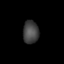
Tissue: lung
Cell type: Others
Senescence score: 0.1807
Nuclear area (px): 351
Mean DAPI intensity: 67.234